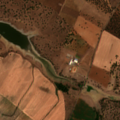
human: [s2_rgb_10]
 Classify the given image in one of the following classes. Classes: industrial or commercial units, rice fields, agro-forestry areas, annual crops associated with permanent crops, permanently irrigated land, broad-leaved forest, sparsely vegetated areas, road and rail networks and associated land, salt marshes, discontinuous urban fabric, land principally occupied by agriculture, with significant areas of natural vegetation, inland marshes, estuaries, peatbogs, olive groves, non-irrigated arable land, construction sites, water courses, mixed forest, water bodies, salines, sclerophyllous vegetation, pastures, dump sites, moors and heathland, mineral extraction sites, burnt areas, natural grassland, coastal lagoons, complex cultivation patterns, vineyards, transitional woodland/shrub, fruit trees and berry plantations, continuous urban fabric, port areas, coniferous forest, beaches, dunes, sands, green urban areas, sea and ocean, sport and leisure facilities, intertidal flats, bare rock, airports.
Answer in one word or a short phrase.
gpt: non-irrigated arable land, permanently irrigated land, olive groves, agro-forestry areas, water bodies